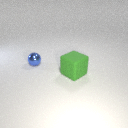
small blue metal sphere to the left of large green rubber cube